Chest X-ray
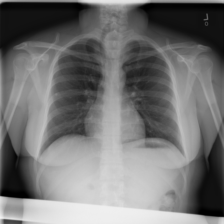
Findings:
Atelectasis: negative
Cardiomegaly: negative
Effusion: negative
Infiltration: negative
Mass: negative
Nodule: negative
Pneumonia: negative
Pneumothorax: negative
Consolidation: negative
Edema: negative
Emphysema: negative
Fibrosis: negative
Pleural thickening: negative
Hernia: negative